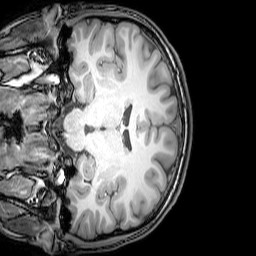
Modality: T1w
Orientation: coronal
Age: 23
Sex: male
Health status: healthy
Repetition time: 0.081 s
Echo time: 0.037 s